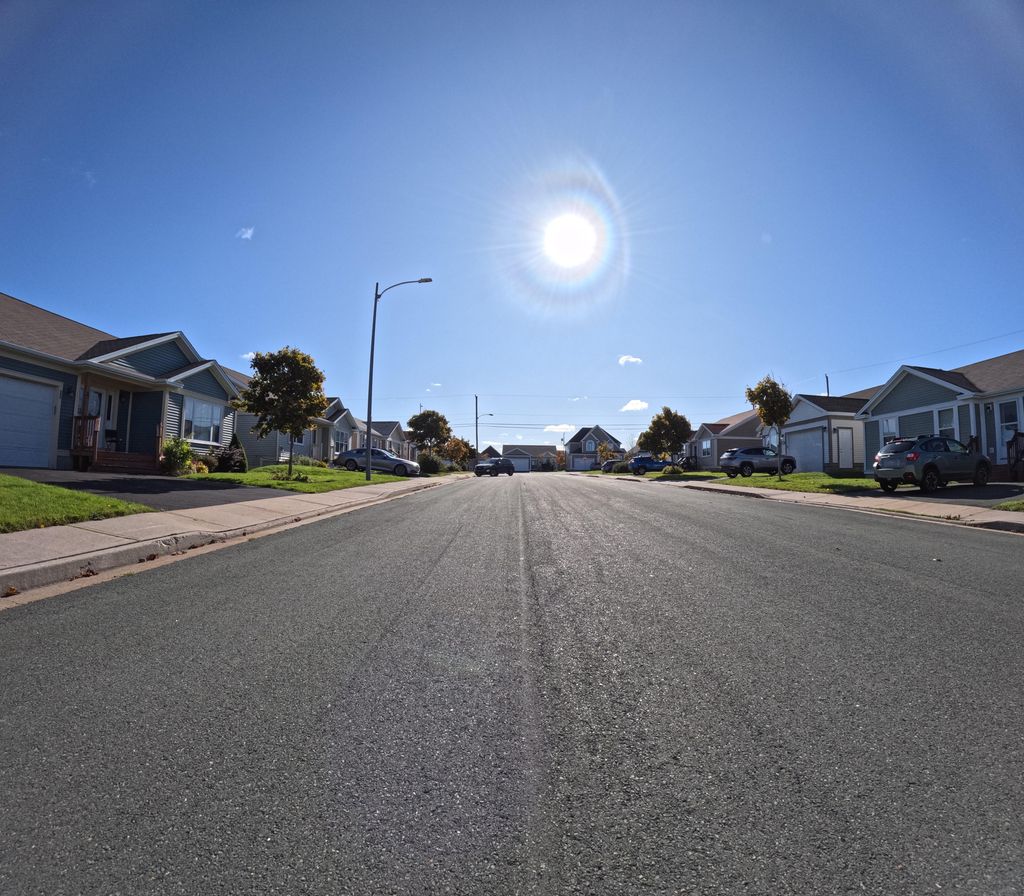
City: st_johns